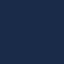
Land use / land cover: SeaLake